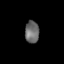
Tissue: lung
Cell type: Others
Senescence score: 0.1851
Nuclear area (px): 304
Mean DAPI intensity: 106.648